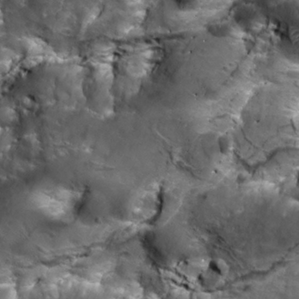
Label: non_frost